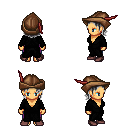
a pixel art fantasy rpg character, female body template, human, tanned skin, gray robe, magenta pants, gray long bangs hairstyle, leather cap, maroon shoes, four views (front, back, left, right), 2x2 character sprite sheet, small pixel art, hard edges, no anti-aliasing